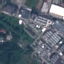
Land use / land cover: Industrial